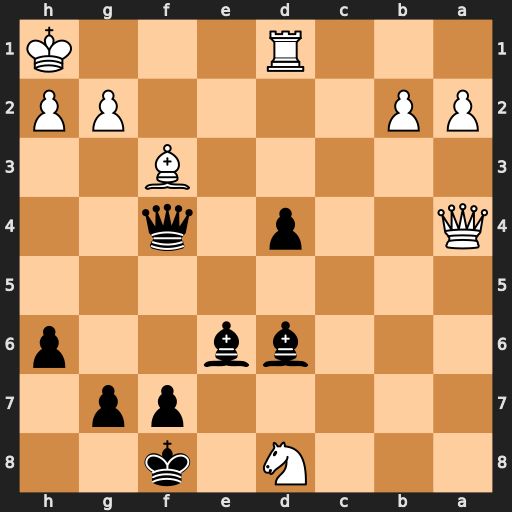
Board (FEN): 3N1k2/5pp1/3bb2p/8/Q2p1q2/5B2/PP4PP/3R3K
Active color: b
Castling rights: -
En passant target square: -
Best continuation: Qxh2#